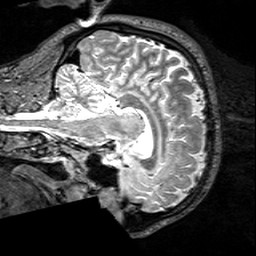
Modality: T2w
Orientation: sagittal
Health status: healthy
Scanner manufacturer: siemens
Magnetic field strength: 3 T
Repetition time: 4.8 s
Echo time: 0.458 s